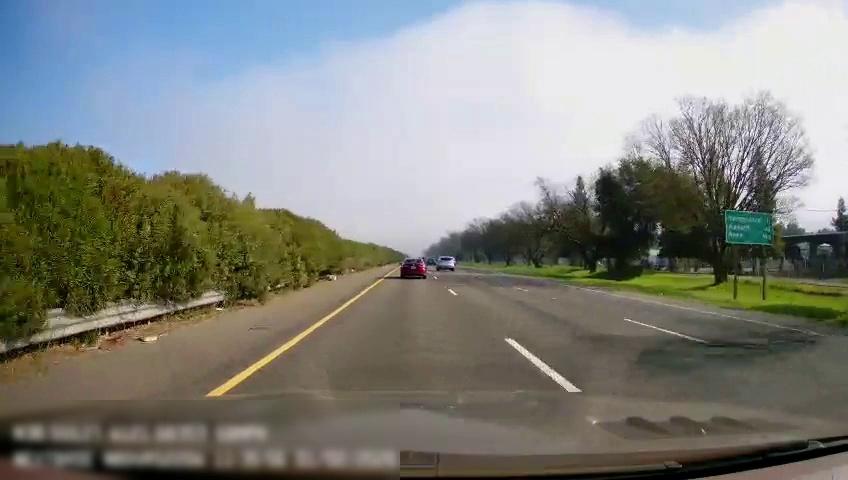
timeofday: Day
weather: Sunny
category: Drivable Space
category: Vehicles | Car
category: Vehicles | SUV
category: Vehicles | Car
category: Lanes | Current Lane
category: Lanes | Current Lane
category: Lanes | Alternate Lane
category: Lanes | Alternate Lane
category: Traffic | Signs